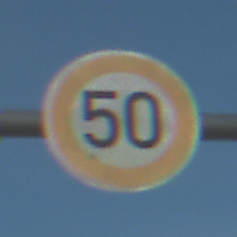
Verkehrszeichen: Geschwindigkeit50
Umgebung: Outdoor, Suburban
Tageszeit: MorningAfternoon
Wetter: PartlyCloudy
Licht: Natural
Jahreszeit: NotSpecified
Kontrast: HighContrast